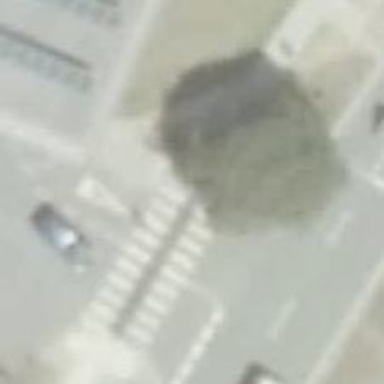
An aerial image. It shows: Kerb barrier.